Interaction volume radius: 5 \u00c5
Interaction volume height: 10 \u00c5
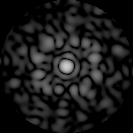
Disorder parameter: 0.8537